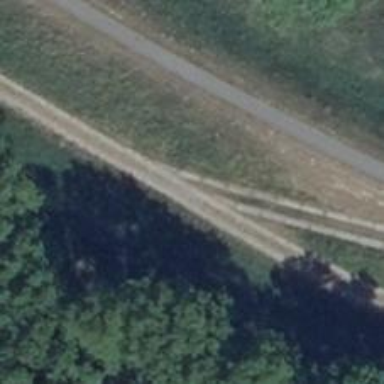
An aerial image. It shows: Concrete track with grade 2 tracktype.